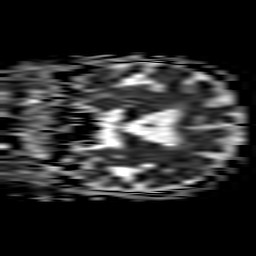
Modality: ADC
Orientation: coronal
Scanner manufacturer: philips
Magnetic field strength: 3 T
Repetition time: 3.131 s
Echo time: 0.076 s